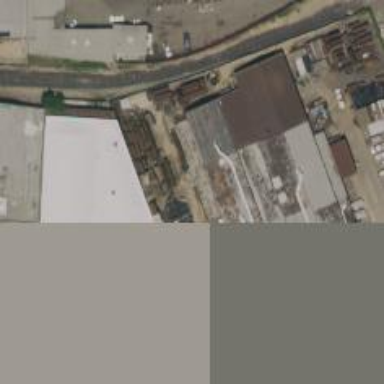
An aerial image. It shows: Warehouse.